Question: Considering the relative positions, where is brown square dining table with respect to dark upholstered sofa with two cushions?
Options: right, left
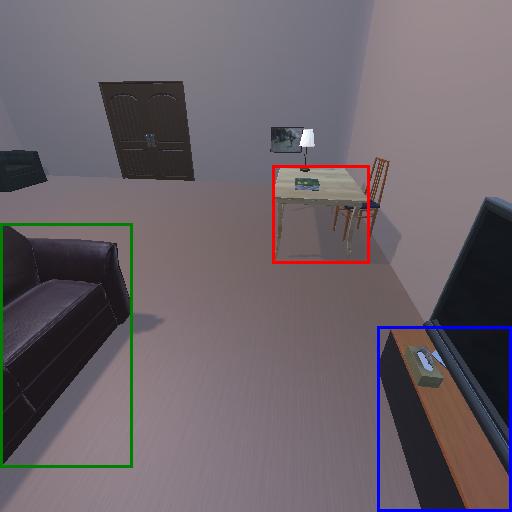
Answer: right